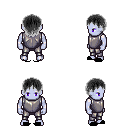
a pixel art fantasy rpg character, male body template, dark elf, purple skin, steel chest armor, metal pants, gray plain hairstyle, black slippers, four views (front, back, left, right), 2x2 character sprite sheet, small pixel art, hard edges, no anti-aliasing